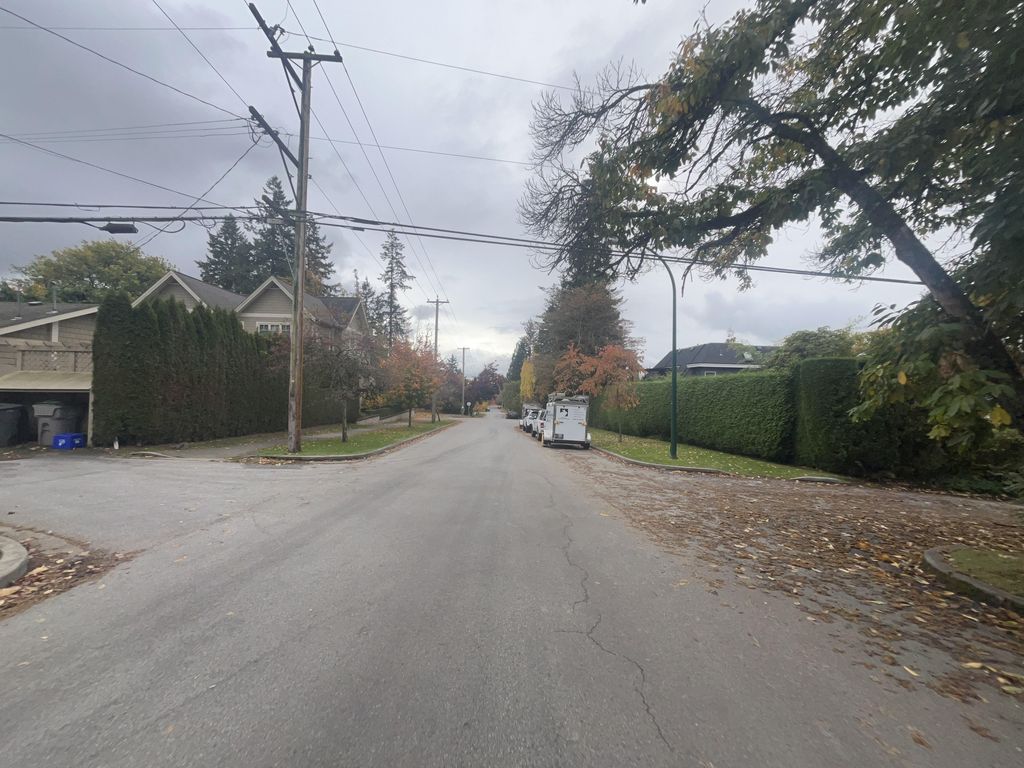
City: vancouver